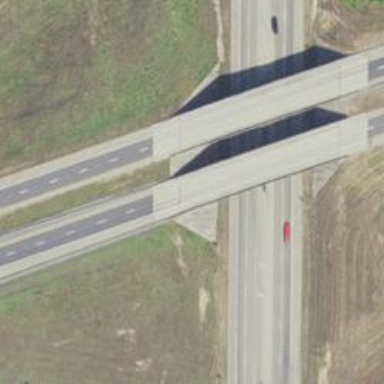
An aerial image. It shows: Beam-structured bridge on motorway.